Question: I have used 'split: true' and it worked until I had the following situation:
'''
centerContent = new Ext.Panel
({
layout: 'border',
split:true,
stateful:true,
border:false,
items:
[
{
region:'center',
margins:'0 0 0 0',
autoScroll:true,
split: true,
items:
[
{
region: 'north',
height: 250,
minSize: 150,
frame:false,
border:false,
layout:'fit',
items: blah
},
{
title:'Graph',
region:'south',
margins:'0 0 0 0',
collapsible: true,
split:true,
frame:false,
border:false,
height: 500,
minSize: 250,
layout:'fit',
items: anotherBlah
}
]
}
]
});
'''
I tried to put 'split: true' everywhere, but still no result. To illustrate the result of this code, I have attached a picture:

The north region has no title, but it renders to the 'item: blah'. South region has title '' as you can see from the picture. I want to be able to split/drag down south region from north whenever necessary. But that "split tool" will not show up.
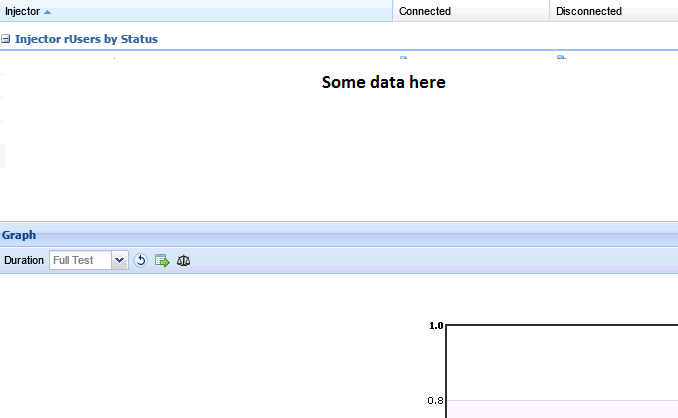
Answer: You can't have border layout and auto scroll in the same container. The reason is that the border layout will fit its children component to the available space, and so they will never overflow.
So, in order to achieve what you want, you need an inner container with a fixed height (so that it overflows its parent) in a container with 'autoScroll'. Then you apply the border layout to that inner container.
Example (<URL>:
'''
Ext.widget('container', {
renderTo: Ext.getBody()
// the 300px container contains a 500px child: it will scroll
,width: 300
,height: 300
,autoScroll: true
,items: [{
xtype: 'container'
,height: 500
// the 500px container has border layout
,layout: 'border'
,items: [{
// you are required to have a center region, so use center and south
title: 'Center'
,region: 'center'
,height: 200
},{
title: 'South'
,region: 'south'
,split: true
,height: 300
}]
}]
});
'''